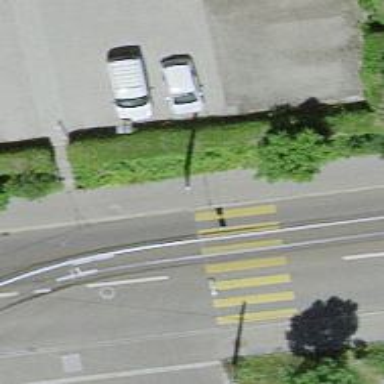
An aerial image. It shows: Tram crossing on the railway.